Question: I saw this error message occurs during a restore operation, I check database integrity in source server with Ola Hallengren script, database is OK.
Error-Log

Error
<URL>
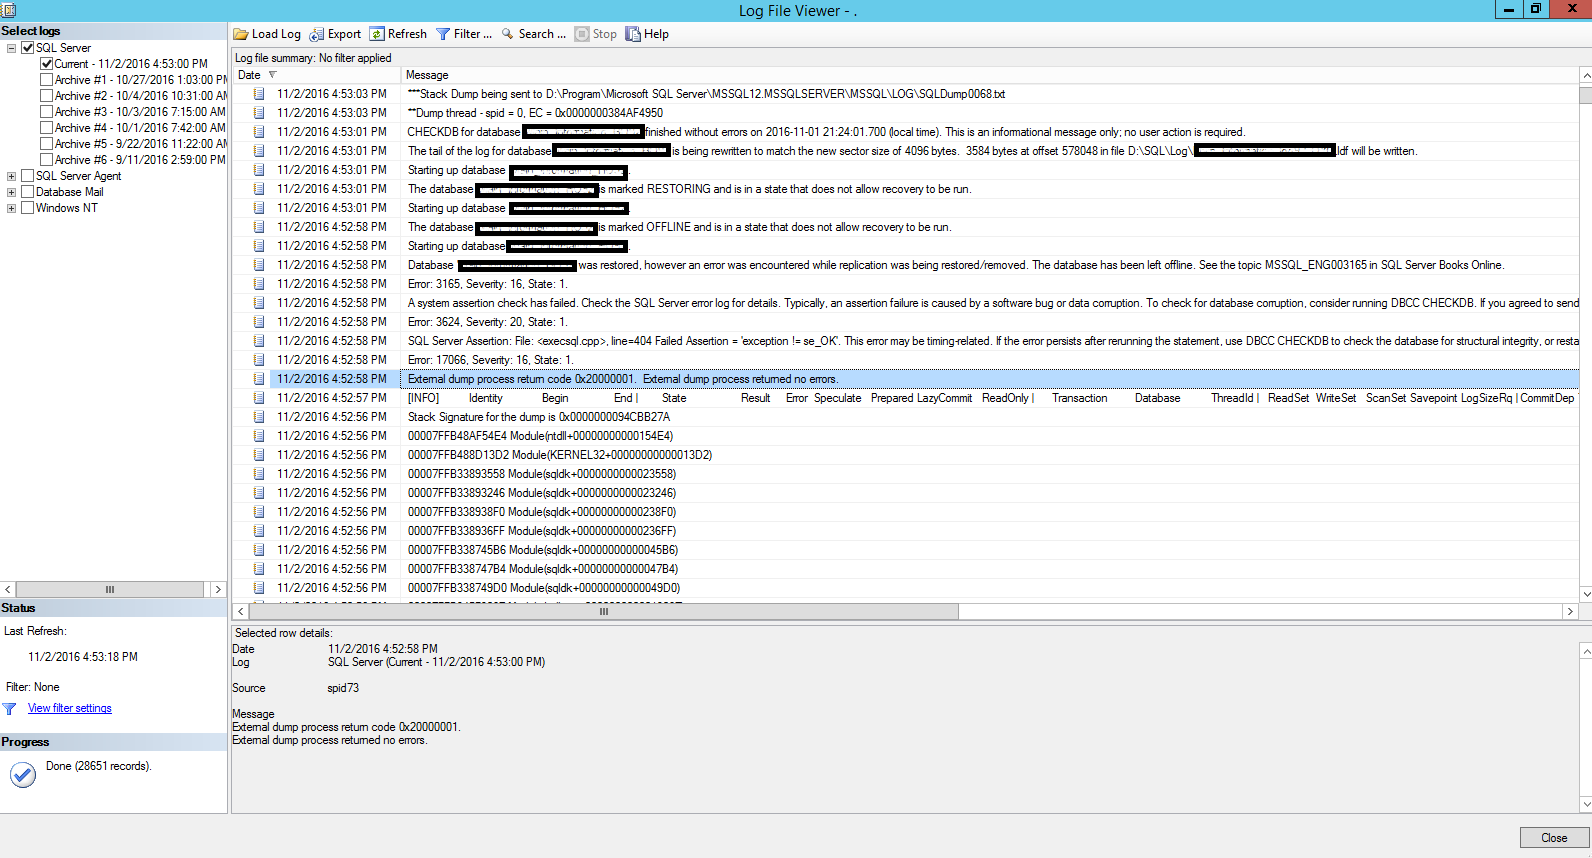
Answer: The problem was solved
'''
RESTORE DATABASE My_DB FROM
DISK = 'D:\My_DB.bak' WITH MOVE 'My_DB_Data' TO 'D:\Data\My_DB_Data.mdf',
MOVE 'My_DB_Data_New_01' TO 'D:\Data\My_DB_Data_New_01.ndf',
MOVE 'My_DB_Data_Current_01' TO 'D:\Data\My_DB_Data_Current_01.ndf',
MOVE 'My_DB_Data_Current_02' TO 'D:\Data\My_DB_Data_Current_02.ndf',
MOVE 'My_DB_Log' TO 'F:\Log\My_DB_Log.ldf' ,keep_cdc, NOUNLOAD, STATS = 10
'''
for more information
<URL>